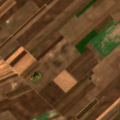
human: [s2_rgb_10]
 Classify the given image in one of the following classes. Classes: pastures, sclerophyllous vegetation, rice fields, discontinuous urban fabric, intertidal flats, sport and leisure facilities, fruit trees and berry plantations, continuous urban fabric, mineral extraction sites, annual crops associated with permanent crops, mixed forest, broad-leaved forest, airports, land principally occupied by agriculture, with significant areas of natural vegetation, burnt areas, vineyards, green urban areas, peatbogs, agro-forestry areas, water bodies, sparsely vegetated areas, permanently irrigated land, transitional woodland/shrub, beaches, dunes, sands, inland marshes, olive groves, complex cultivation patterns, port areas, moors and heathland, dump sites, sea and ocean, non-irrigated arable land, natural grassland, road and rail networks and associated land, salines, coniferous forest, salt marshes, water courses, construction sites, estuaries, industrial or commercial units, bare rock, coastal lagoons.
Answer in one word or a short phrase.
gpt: non-irrigated arable land